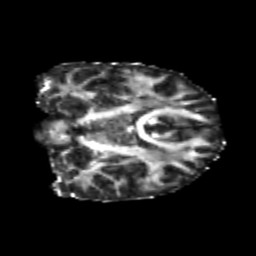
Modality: FA
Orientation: coronal
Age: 25
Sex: female
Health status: healthy
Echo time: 0.074 s